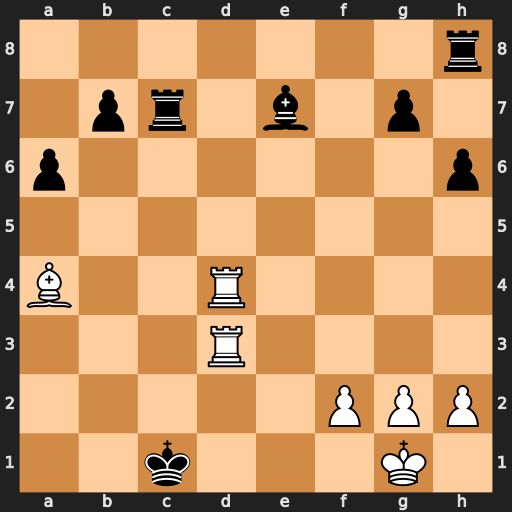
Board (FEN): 7r/1pr1b1p1/p6p/8/B2R4/3R4/5PPP/2k3K1
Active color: w
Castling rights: -
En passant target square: -
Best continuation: Rd1+ Kb2 R4d2+ Kc3 Rc2+